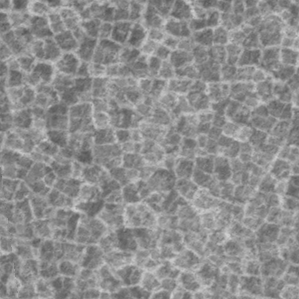
Label: frost